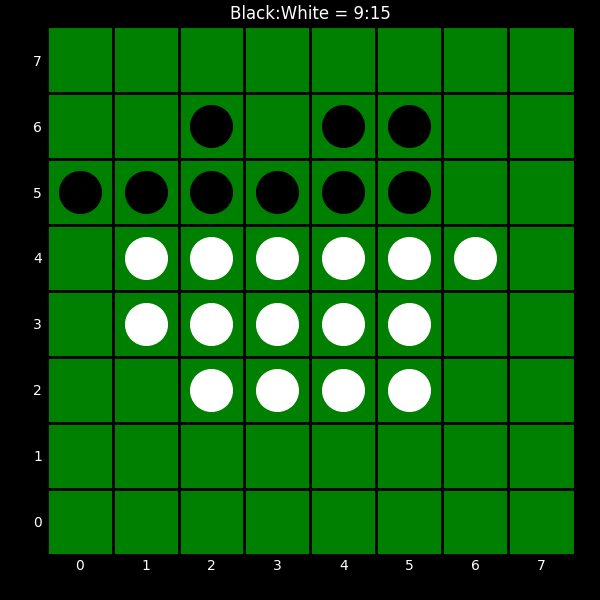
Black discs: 9
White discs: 15